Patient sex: F
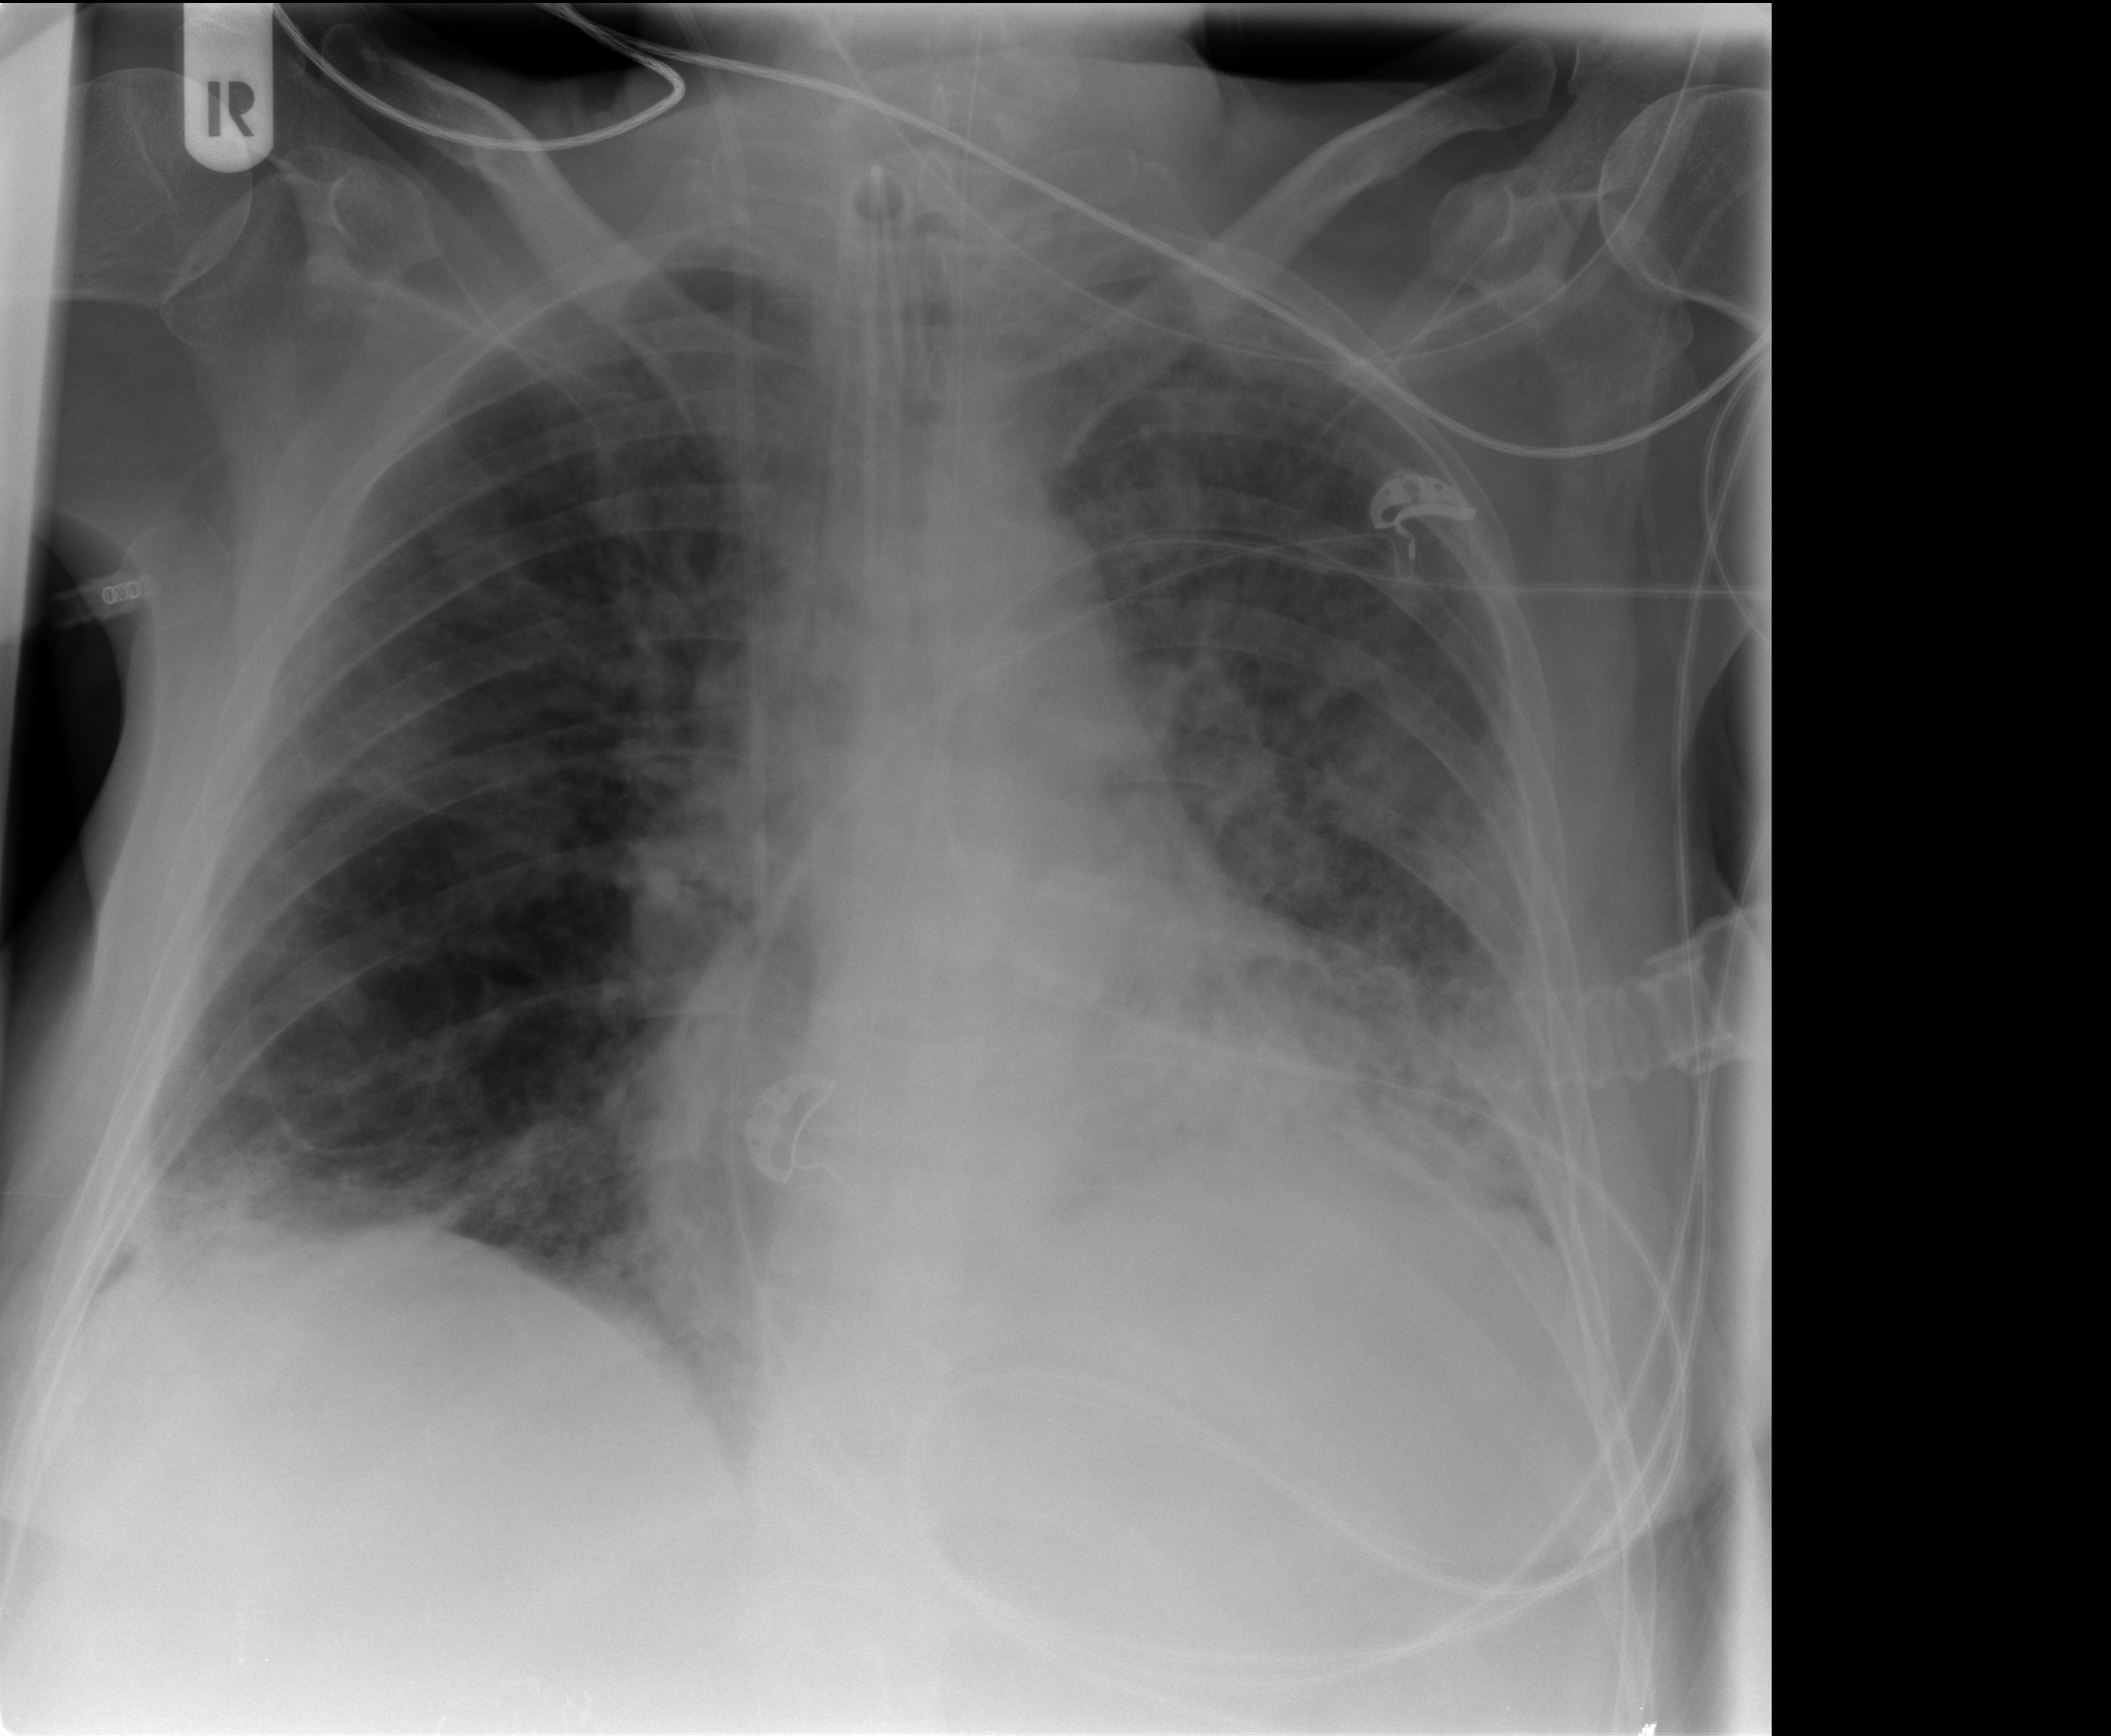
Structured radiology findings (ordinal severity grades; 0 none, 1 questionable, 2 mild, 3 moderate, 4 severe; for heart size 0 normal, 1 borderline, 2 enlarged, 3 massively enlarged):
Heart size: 2
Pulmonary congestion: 2
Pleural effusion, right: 2
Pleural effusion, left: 2
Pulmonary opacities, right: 2
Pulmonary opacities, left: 3
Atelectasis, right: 2
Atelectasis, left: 3